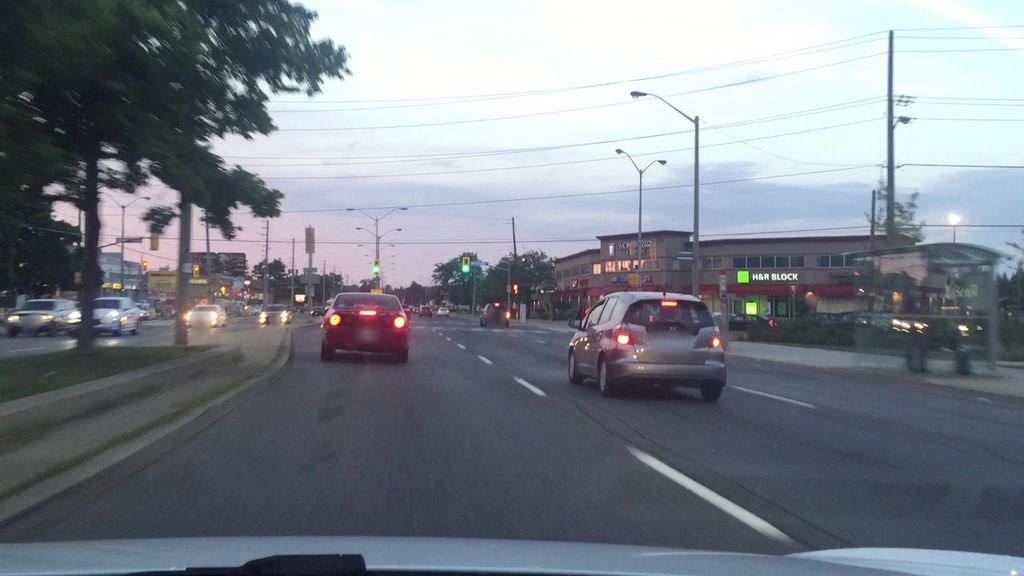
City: toronto